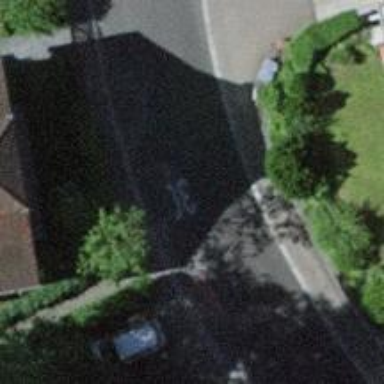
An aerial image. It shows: Kerb serving as barrier.